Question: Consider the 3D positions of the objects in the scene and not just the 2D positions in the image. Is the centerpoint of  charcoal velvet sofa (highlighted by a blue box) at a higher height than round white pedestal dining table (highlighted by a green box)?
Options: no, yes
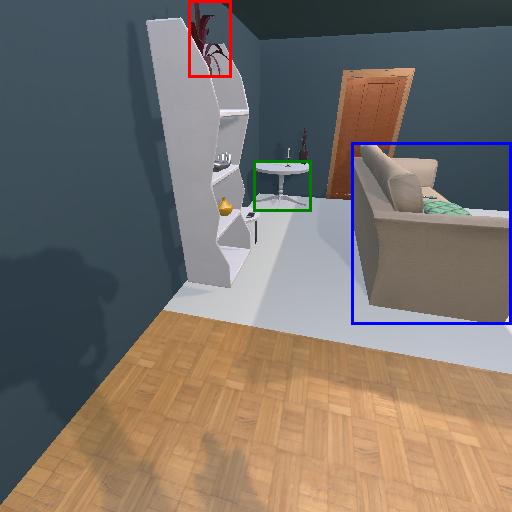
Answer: no